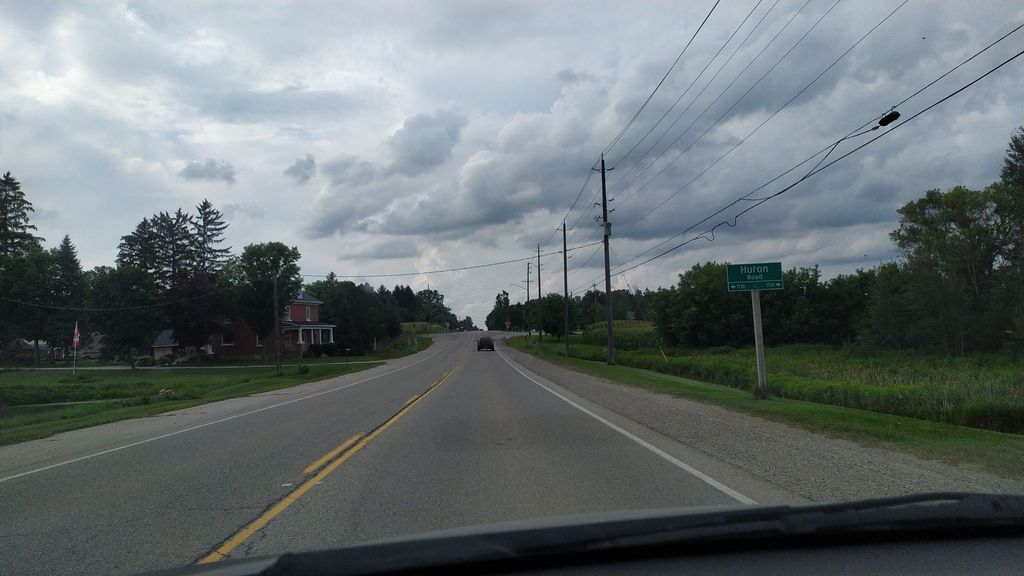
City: kitchener-waterloo